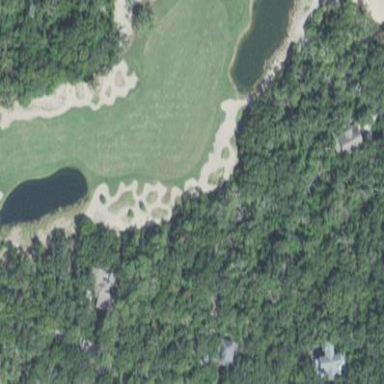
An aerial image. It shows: Golf fairway surrounded by grass.